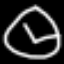
Label: clock